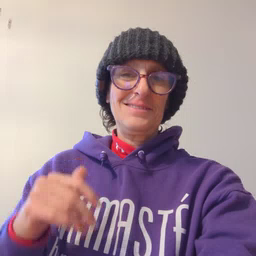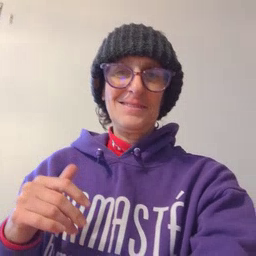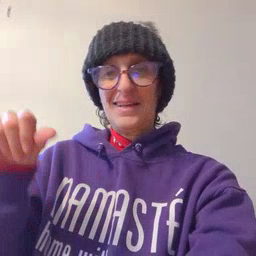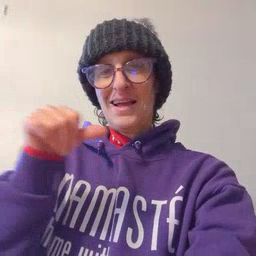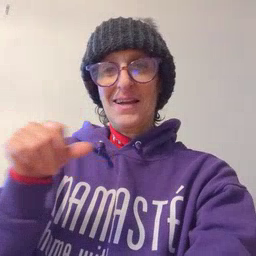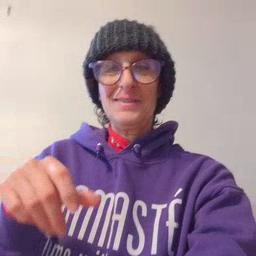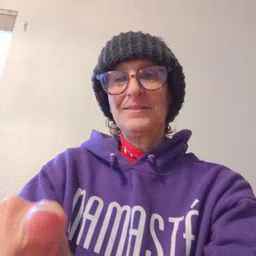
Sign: carrot